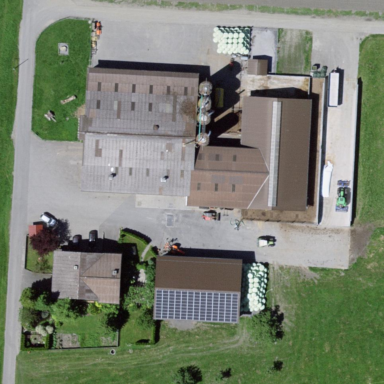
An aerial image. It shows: Farmyard area.